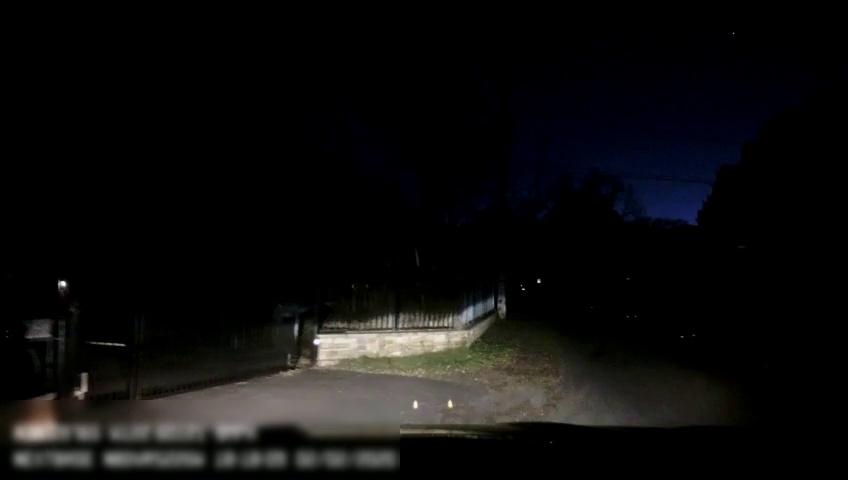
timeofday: Night
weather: Other
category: Drivable Space
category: Lanes | Current Lane